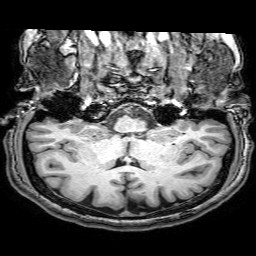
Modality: T1w
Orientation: sagittal
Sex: female
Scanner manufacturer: philips
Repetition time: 0.008275 s
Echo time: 0.00381 s